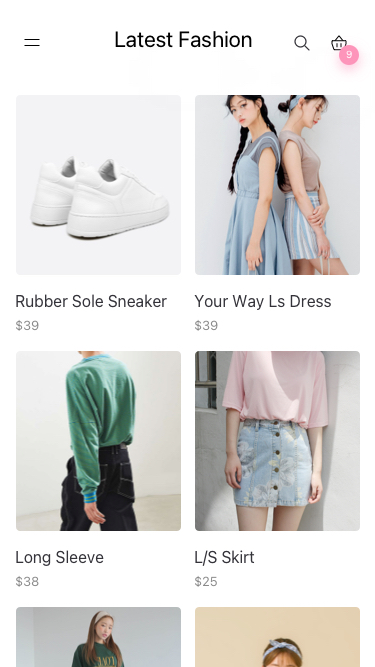
Text in this UI design:
Rubber Sole Sneaker
$39
Long Sleeve
$38
Your Way Ls Dress
$39
L/S Skirt
$25
Latest Fashion
9